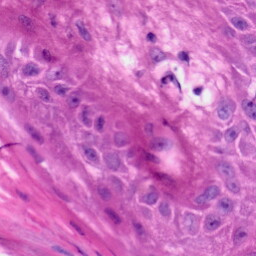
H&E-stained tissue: Skin